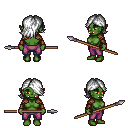
a pixel art fantasy rpg character, female body template, orc, green skin, leather shoulder armor, magenta pants, white swoop hairstyle, cloth bracers, spear, four views (front, back, left, right), 2x2 character sprite sheet, small pixel art, hard edges, no anti-aliasing